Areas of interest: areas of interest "Commercial service"
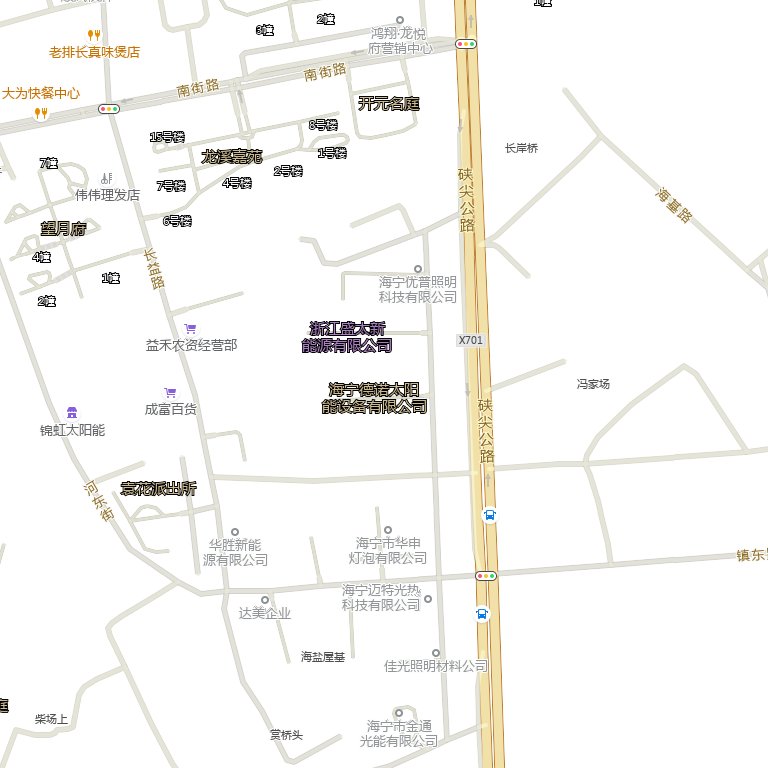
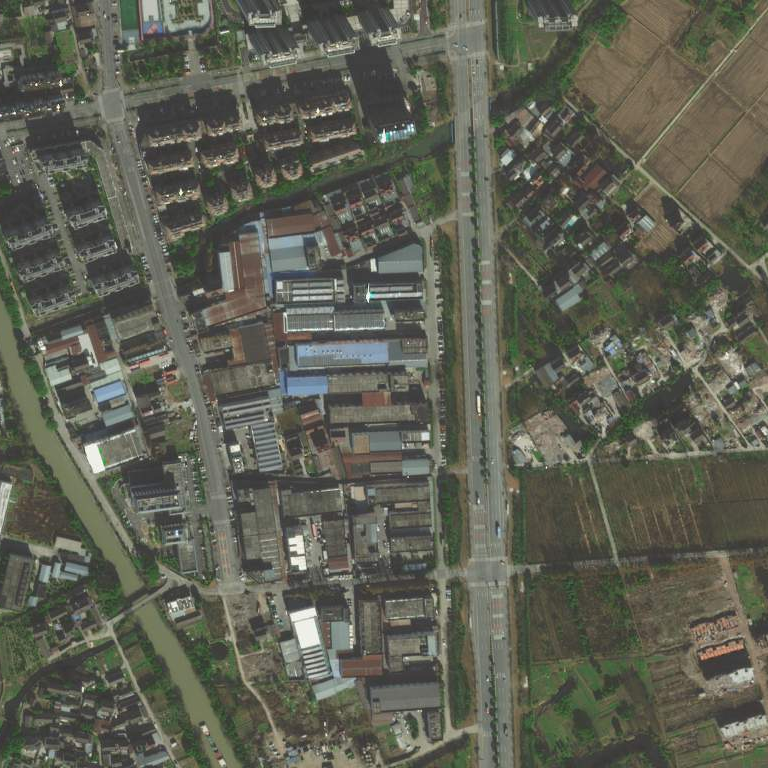